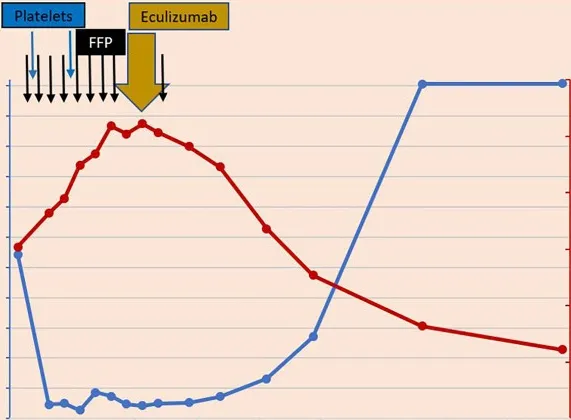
Platelets and creatinine levels during the first 33 days of patient's life:Refractory thrombocytopenia and severe renal failure developed on day 2 of life. Improvements have been observed after administration of Eculizumab on day 9 of life. FFP, Fresh frozen plasma.
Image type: pathology (immunostaining)